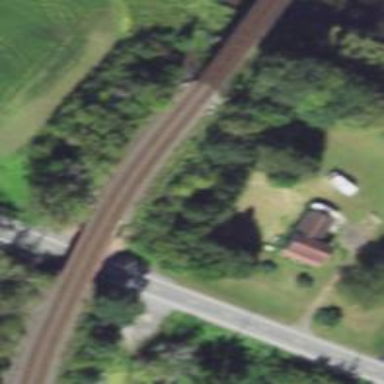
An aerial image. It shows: Railway track.